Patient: sex M, age 33
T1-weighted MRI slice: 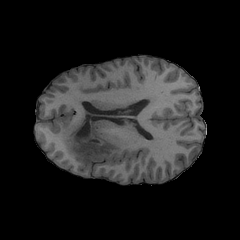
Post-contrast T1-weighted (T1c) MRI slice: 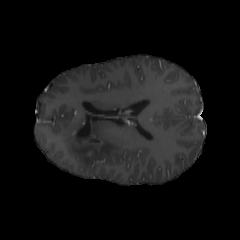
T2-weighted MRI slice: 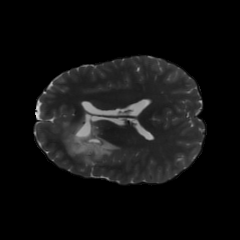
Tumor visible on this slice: yes
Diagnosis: Astrocytoma, IDH-mutant
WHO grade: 4